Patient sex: F
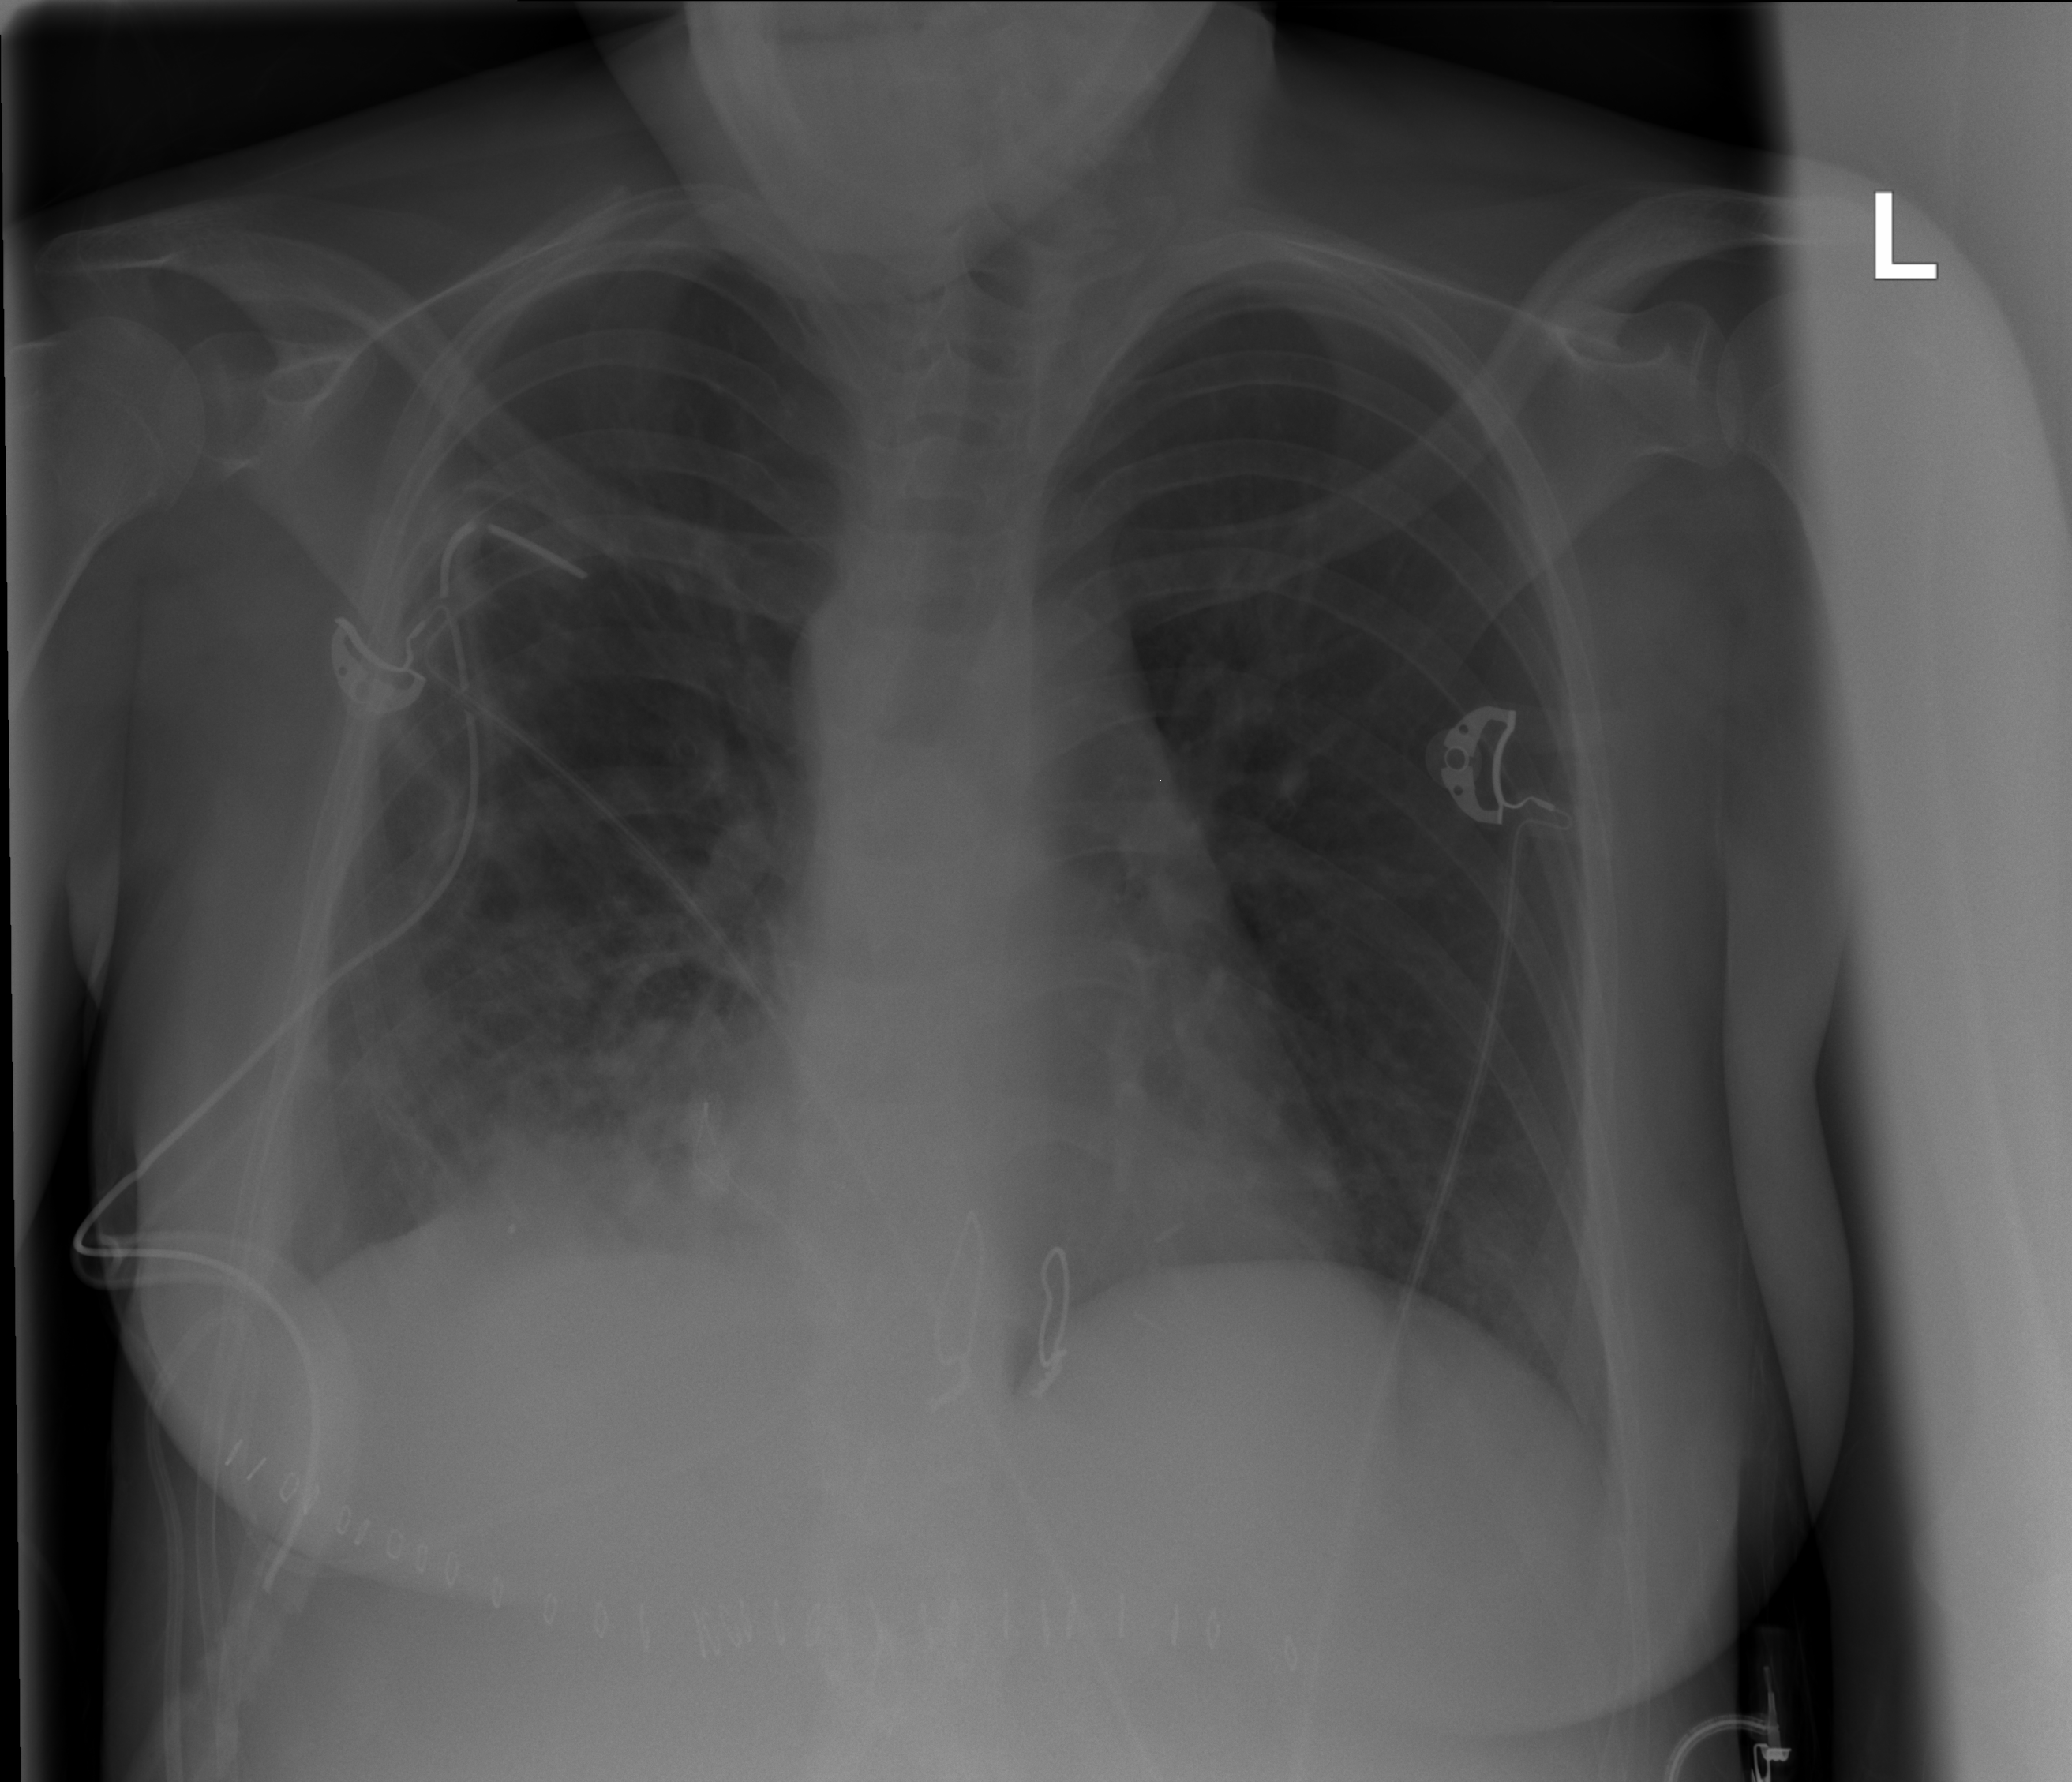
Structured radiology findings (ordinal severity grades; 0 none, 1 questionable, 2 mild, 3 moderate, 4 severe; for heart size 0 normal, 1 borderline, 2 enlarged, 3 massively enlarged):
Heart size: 0
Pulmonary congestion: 0
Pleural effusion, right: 2
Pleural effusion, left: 0
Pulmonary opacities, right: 2
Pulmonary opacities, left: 0
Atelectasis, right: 2
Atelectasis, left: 0